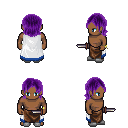
a pixel art fantasy rpg character, male body template, human, dark skin, white trimmed cape, robe skirt, purple long bangs hairstyle, bracelets, white slippers, dagger, four views (front, back, left, right), 2x2 character sprite sheet, small pixel art, hard edges, no anti-aliasing